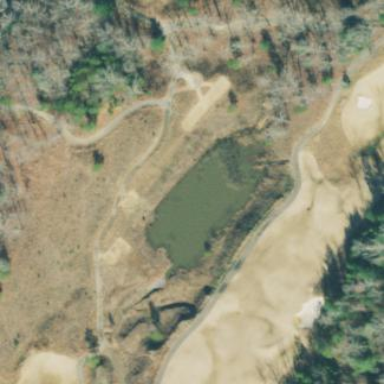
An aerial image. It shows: Scenic view of water hazard on golf course. The natural water feature adds beauty to the landscape.